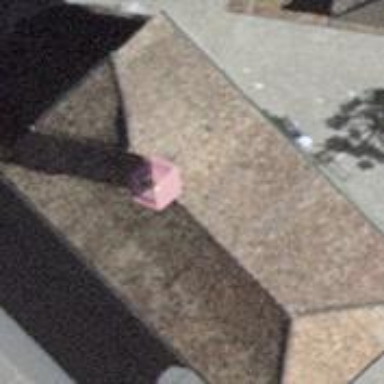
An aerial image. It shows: Chapel that serves as place of worship.